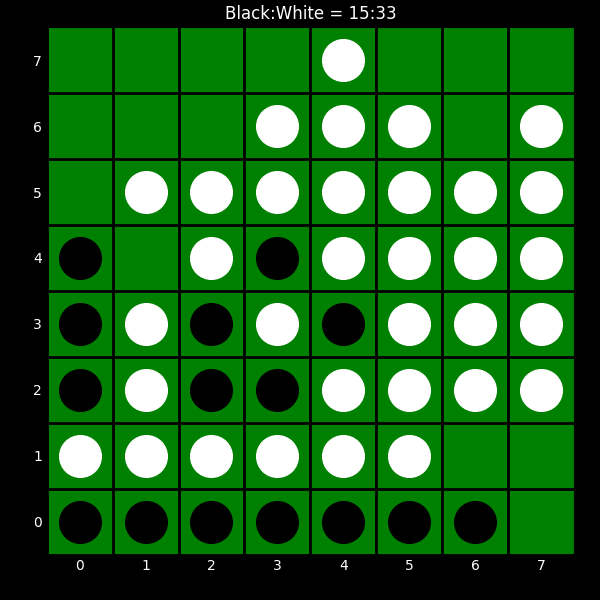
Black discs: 15
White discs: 33